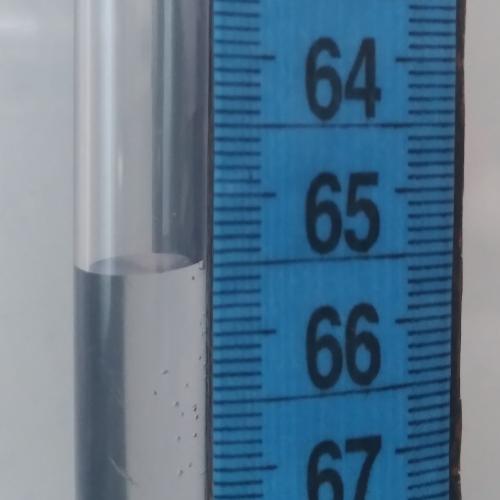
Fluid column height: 65.5 cm